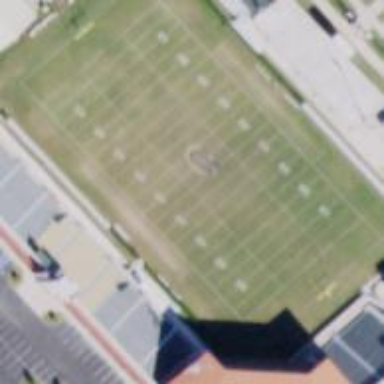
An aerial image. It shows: Grass pitch used for American football and soccer.